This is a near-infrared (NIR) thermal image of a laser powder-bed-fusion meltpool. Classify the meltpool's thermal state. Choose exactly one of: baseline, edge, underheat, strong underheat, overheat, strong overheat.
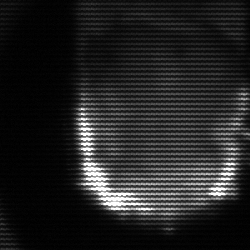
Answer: baseline